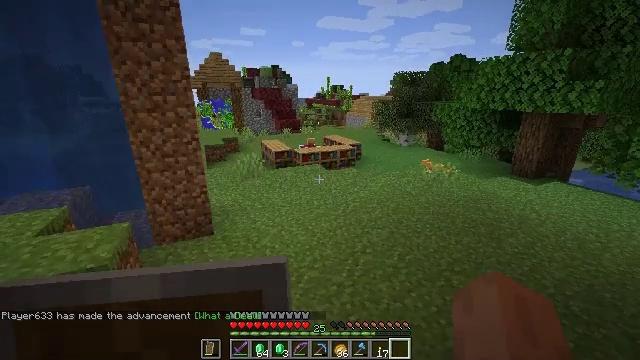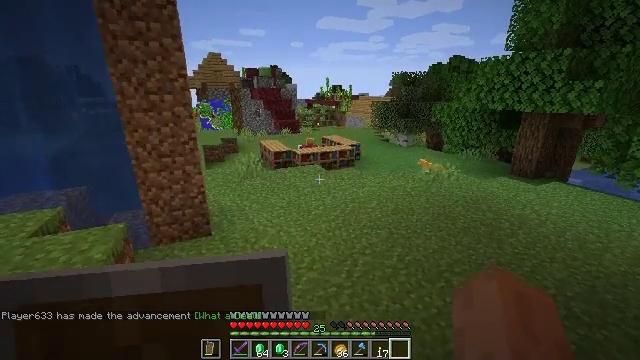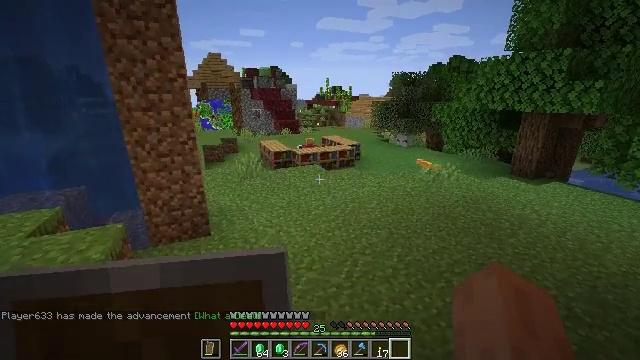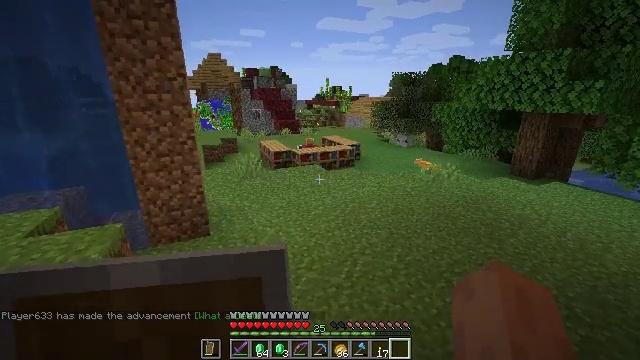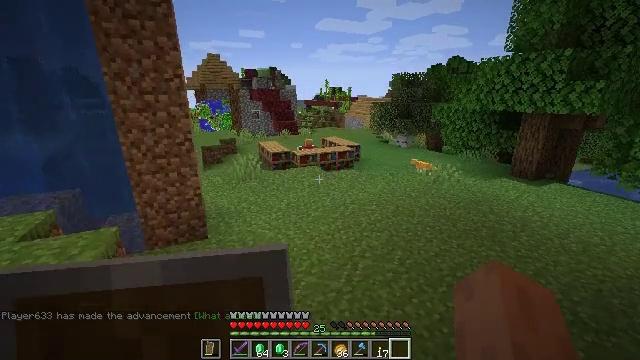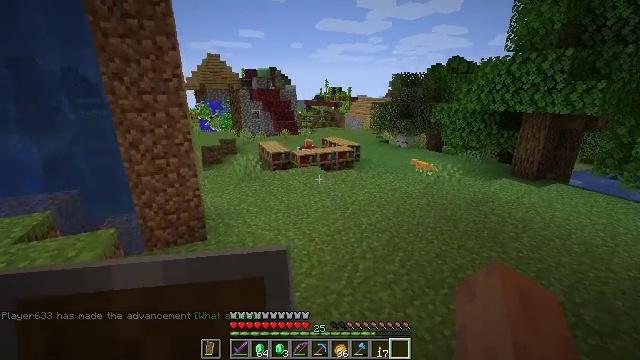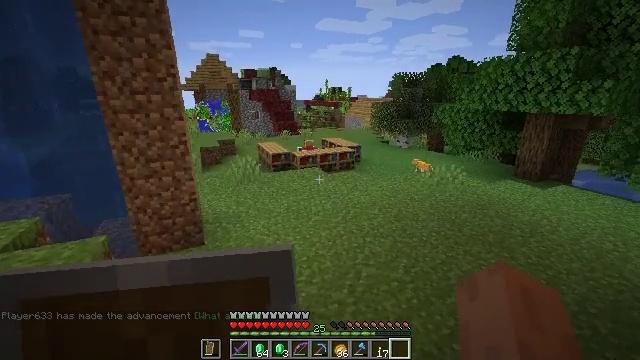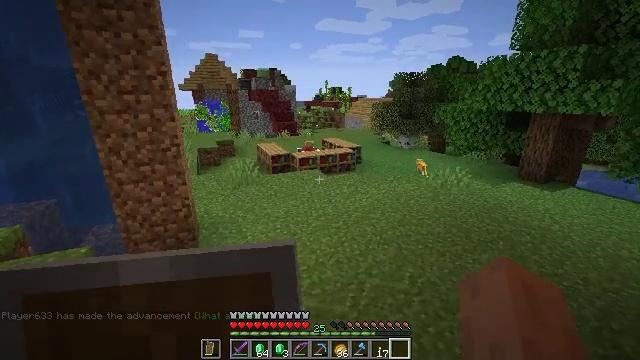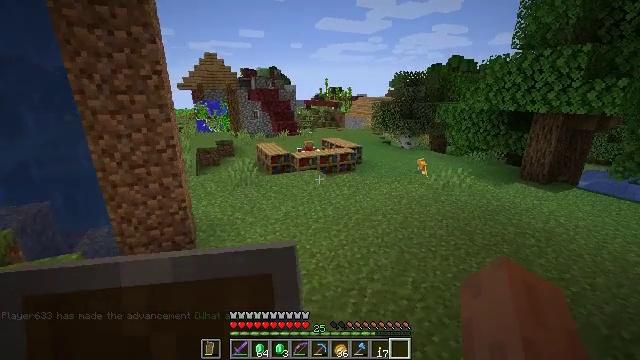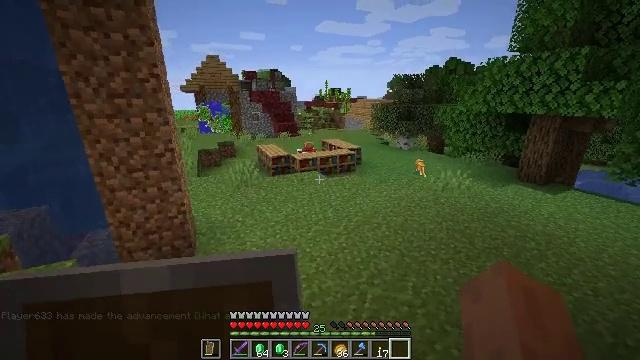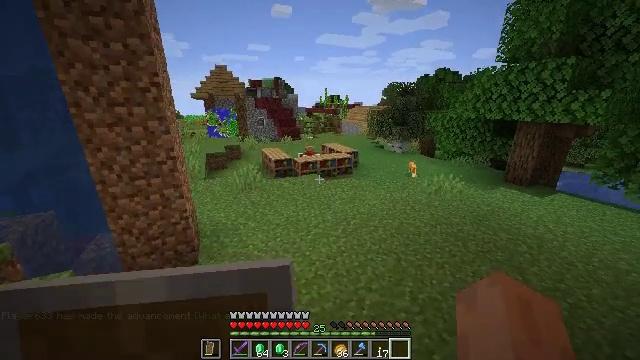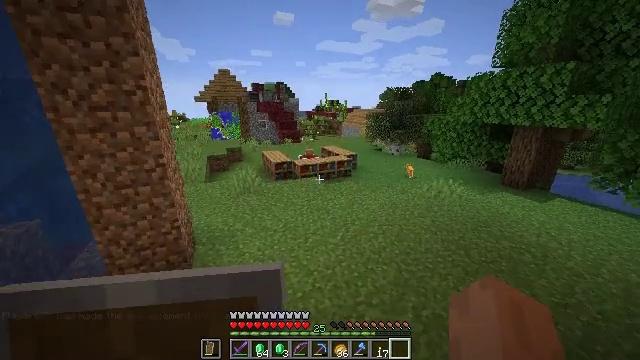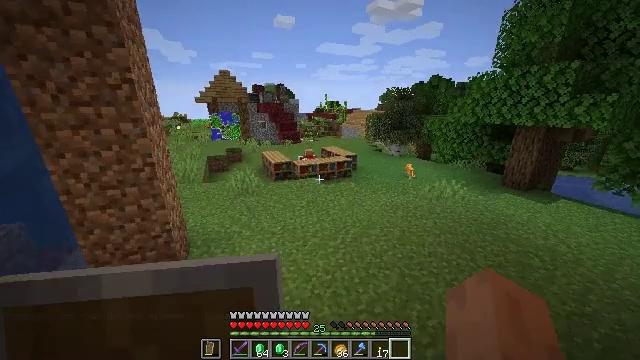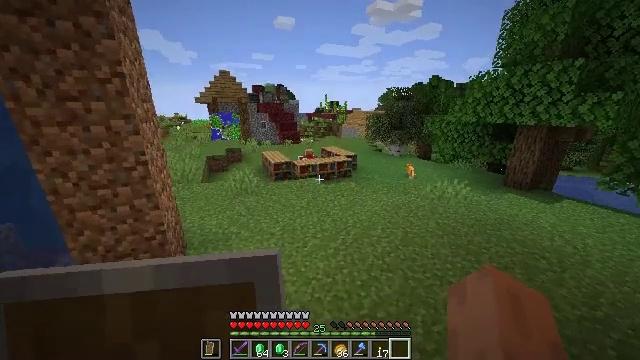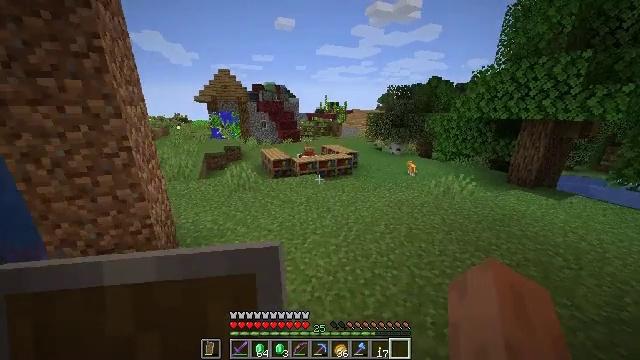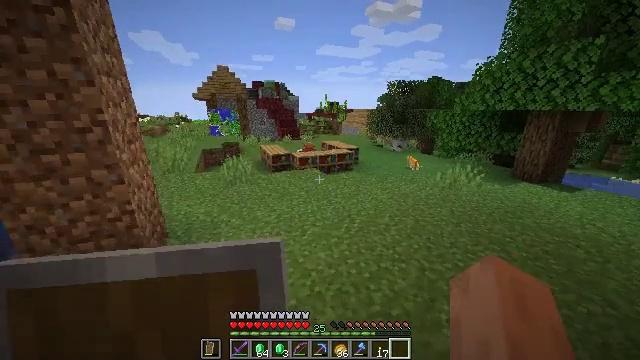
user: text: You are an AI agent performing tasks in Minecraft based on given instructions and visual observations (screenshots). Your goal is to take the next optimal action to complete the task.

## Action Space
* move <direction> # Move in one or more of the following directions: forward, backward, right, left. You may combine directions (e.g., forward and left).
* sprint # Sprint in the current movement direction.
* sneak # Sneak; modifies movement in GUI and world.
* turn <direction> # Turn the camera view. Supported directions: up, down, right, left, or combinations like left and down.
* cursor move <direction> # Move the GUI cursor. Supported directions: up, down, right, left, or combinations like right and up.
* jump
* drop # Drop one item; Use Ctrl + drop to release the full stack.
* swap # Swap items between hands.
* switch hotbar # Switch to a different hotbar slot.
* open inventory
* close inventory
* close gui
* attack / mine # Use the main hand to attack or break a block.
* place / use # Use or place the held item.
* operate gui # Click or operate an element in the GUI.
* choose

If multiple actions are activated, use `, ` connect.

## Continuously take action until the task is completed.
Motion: motion action
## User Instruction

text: Get the white banner into your inventory.
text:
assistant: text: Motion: no_op
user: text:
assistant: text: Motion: no_op
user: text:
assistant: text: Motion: no_op
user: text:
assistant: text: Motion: move forward
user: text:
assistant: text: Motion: move forward
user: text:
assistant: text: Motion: move forward
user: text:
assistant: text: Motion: no_op
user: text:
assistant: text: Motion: move forward
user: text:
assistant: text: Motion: move forward
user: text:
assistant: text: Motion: move forward
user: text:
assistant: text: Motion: move forward
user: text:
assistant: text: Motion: move forward
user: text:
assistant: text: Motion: move forward
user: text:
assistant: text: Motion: move forward
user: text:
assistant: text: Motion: move forward
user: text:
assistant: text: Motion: move forward
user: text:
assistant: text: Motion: move forward
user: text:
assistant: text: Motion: move forward
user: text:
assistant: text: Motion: move forward
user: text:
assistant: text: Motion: move forward
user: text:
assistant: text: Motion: move forward
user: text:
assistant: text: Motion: move forward
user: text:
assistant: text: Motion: move forward and move left
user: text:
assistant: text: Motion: move forward and move left
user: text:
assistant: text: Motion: move forward and move left
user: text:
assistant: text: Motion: move forward and move left, turn right
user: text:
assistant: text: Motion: move forward, turn right
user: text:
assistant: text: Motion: move forward
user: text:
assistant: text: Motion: move forward
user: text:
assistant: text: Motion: move forward